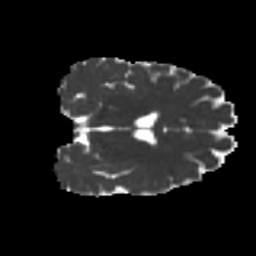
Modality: MD
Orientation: coronal
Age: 52
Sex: female
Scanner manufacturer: ge
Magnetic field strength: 3 T
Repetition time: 7.8 s
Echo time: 0.0606 s